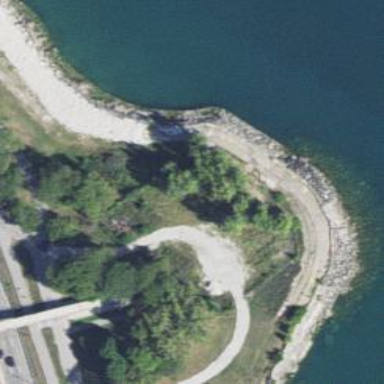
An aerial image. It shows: Breakwater structure.